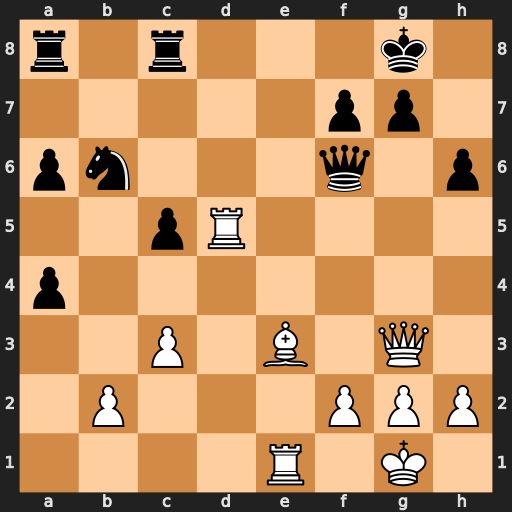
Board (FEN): r1r3k1/5pp1/pn3q1p/2pR4/p7/2P1B1Q1/1P3PPP/4R1K1
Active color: w
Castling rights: -
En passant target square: -
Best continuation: Rd6 Qxd6 Qxd6